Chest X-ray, AP view. Patient: 54 years old, sex M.
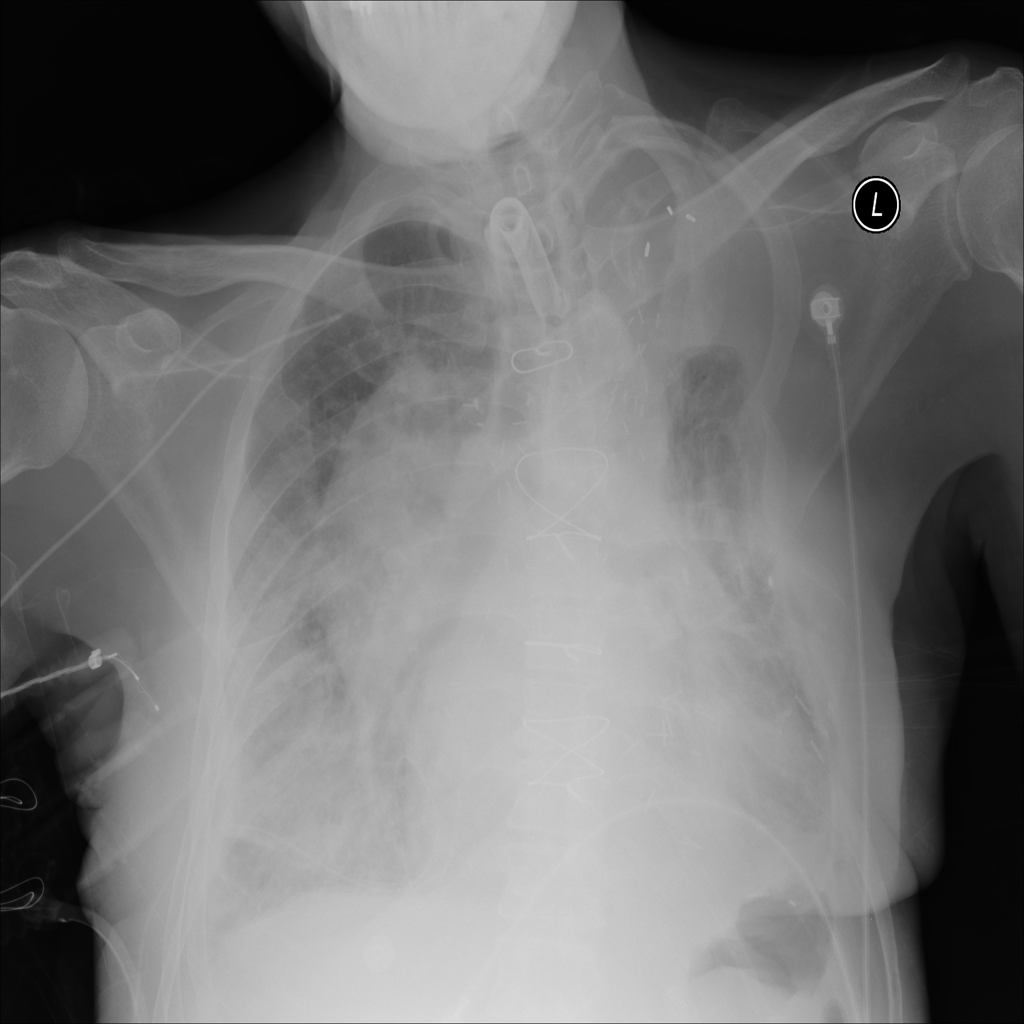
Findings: Infiltration, Mass